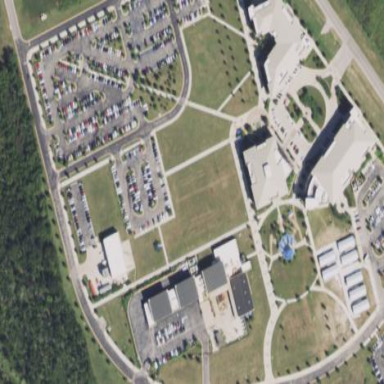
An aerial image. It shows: College.